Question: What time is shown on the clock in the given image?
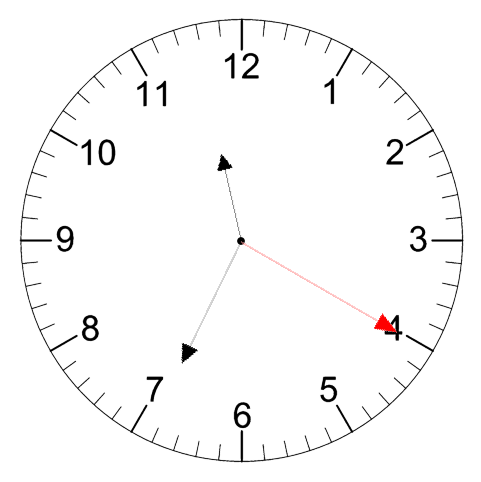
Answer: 11:34:20